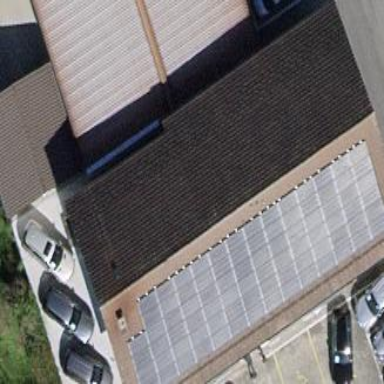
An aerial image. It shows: Industrial building with gabled roof.